Question: I wrote this code in the controller
'''
public ActionResult Create()
{
ViewBag.CustomerList = new SelectList(db.Customers.Select(m => new { Id = m.Id, m.Name, m.LastName }));
return View();
}
'''
and in the view
'''
@Html.DropDownListFor(model => model.Customer.Id, (SelectList)ViewBag.CustomerList, "", new { @class = "form-control" })
'''
but in the browser I get this result in dropdown

How can I fix this problem?
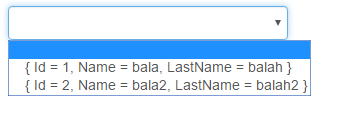
Answer: change the controller code to this
'''
ViewBag.CustomerList = new SelectList(db.Customers.Select(m => new SelectListItem { Value = m.Id.ToString(), Text = m.Name + " " + m.LastName }), "Value", "Text");
'''